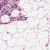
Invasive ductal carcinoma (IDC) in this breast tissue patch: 0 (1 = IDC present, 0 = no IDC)